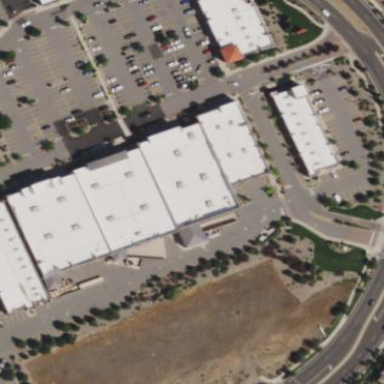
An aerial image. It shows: Building.